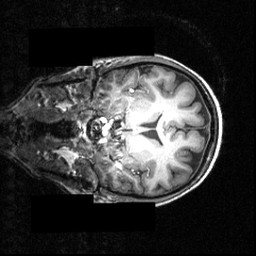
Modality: T1w
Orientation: coronal
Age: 23
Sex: female
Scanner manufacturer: siemens
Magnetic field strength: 3.951 T
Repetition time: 1.5 s
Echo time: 0.00335 s